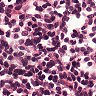
Metastatic tissue present: no